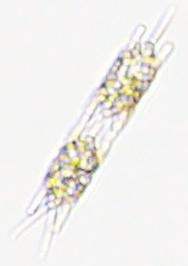
Label: Odontella